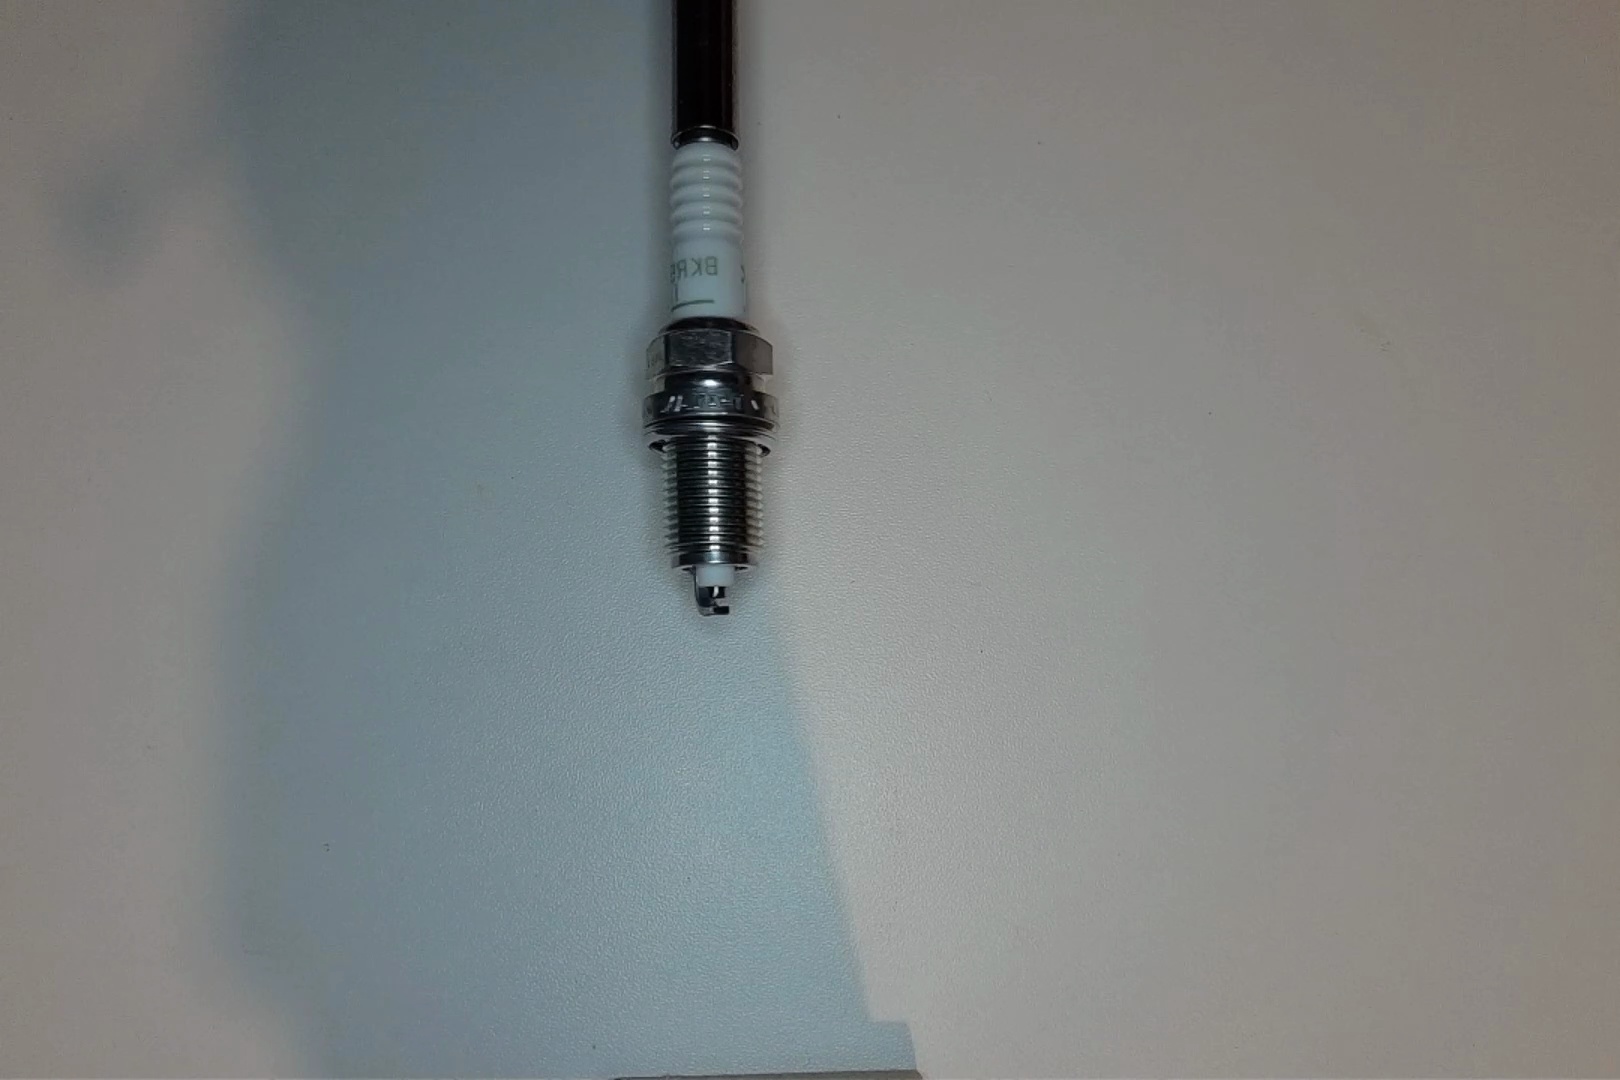
Label: no anomaly